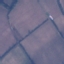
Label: AnnualCrop